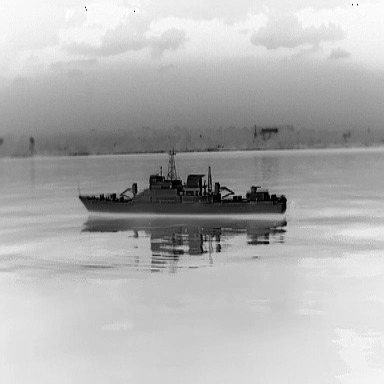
There is a warship in the infrared image.